Interaction volume radius: 10 \u00c5
Interaction volume height: 15 \u00c5
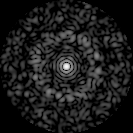
Disorder parameter: 0.8374